Field crop: tomato
Growth stage: 1
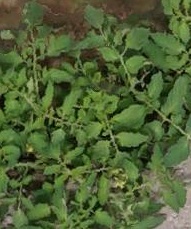
Species: tomato